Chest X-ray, PA view. Patient: 51 years old, sex M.
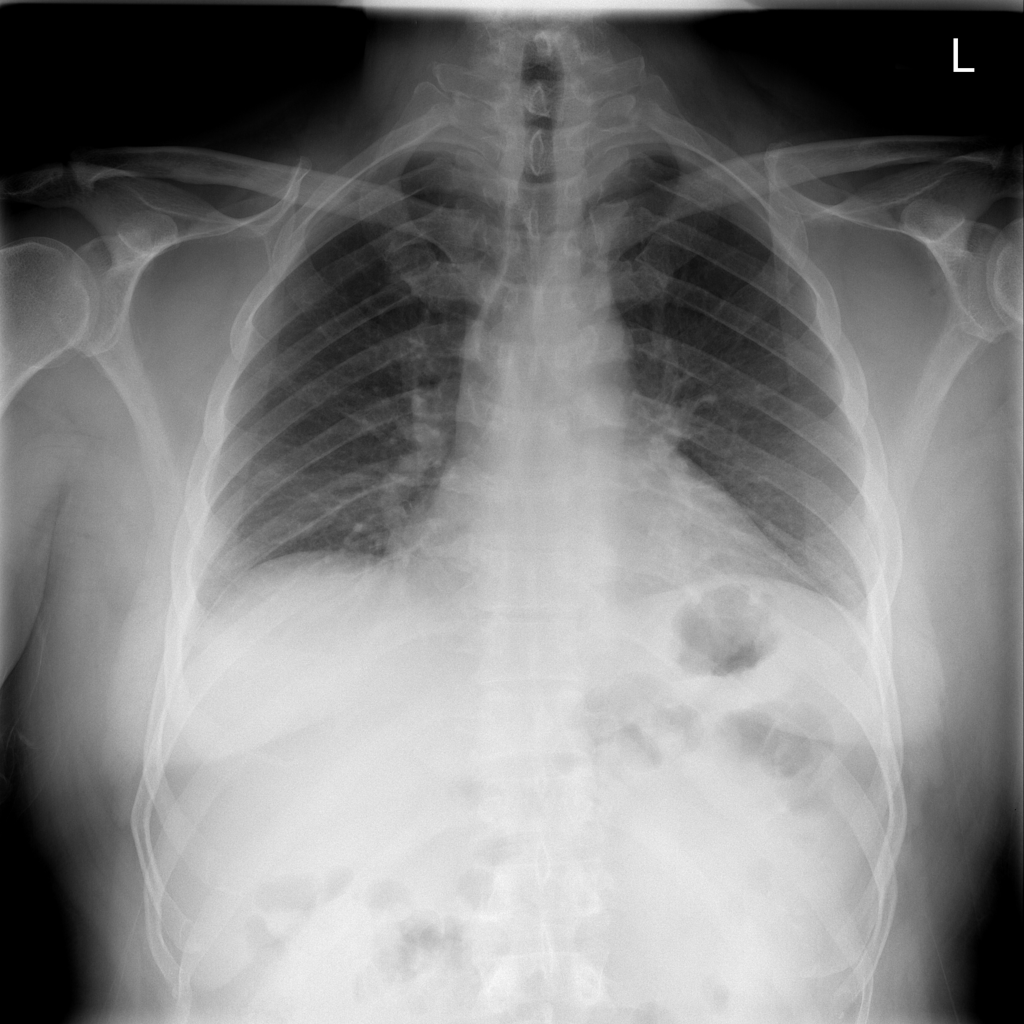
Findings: Effusion, Pleural_Thickening